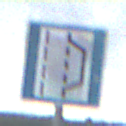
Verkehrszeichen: NothalteUndPannenbucht
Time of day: MorningAfternoon
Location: Outdoor (RoadRail)
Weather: PartlyCloudy
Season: NotSpecified
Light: Natural